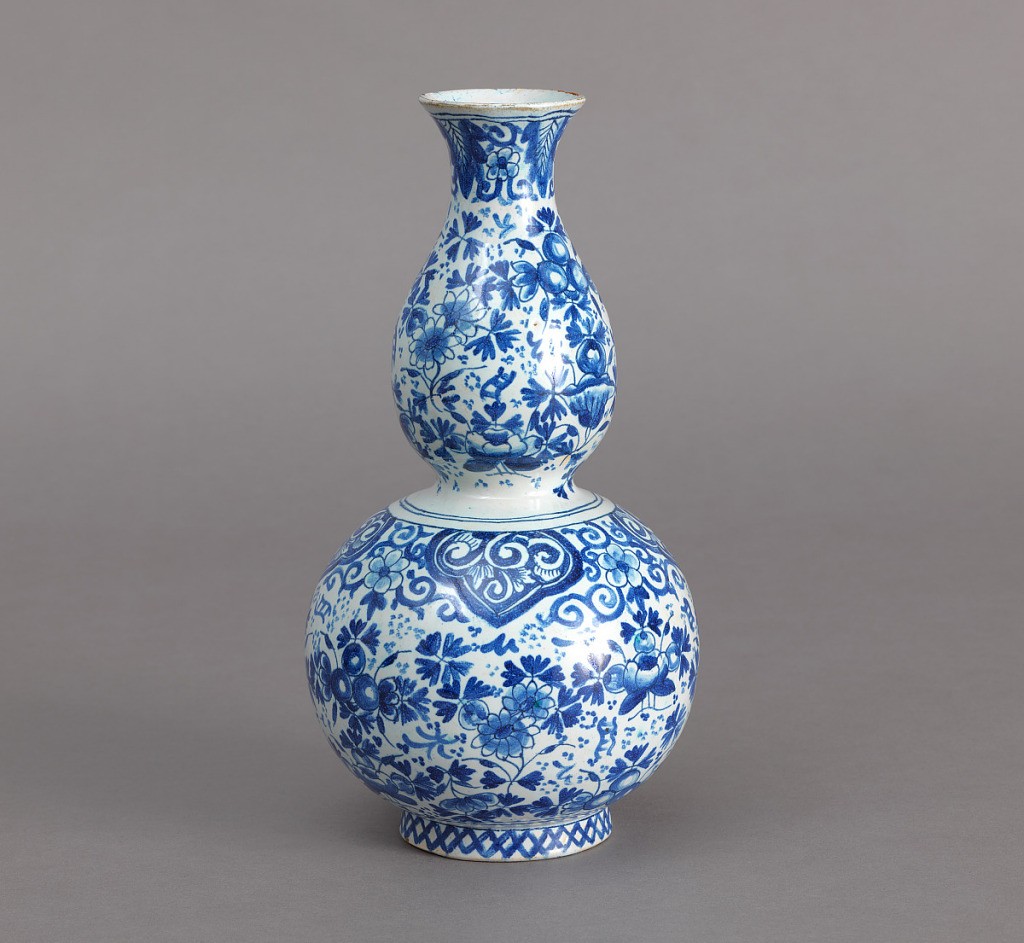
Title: Vase
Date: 1875–1900
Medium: Tin-glazed earthenware
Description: Double-gourd shaped body, flared mouth; underglaze blue on white with blue outlines (trek), overall design of stylized floral pattern, lambrequin border top of lower body section, leaf border top edge, cross-hatching on short circular foot.